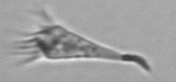
Label: Paratontonia_gracillima